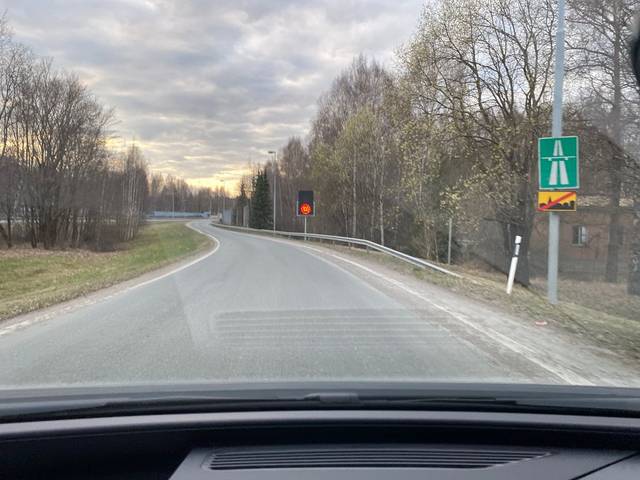
Region: Finland
Coordinates: 60.999, 24.454